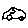
Label: car